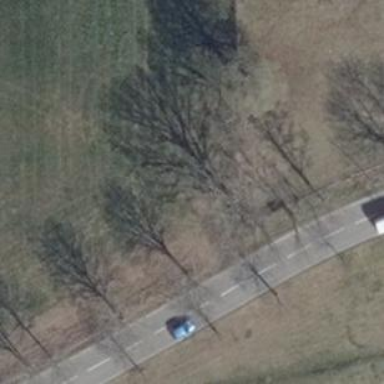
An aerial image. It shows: Row of trees in natural setting.